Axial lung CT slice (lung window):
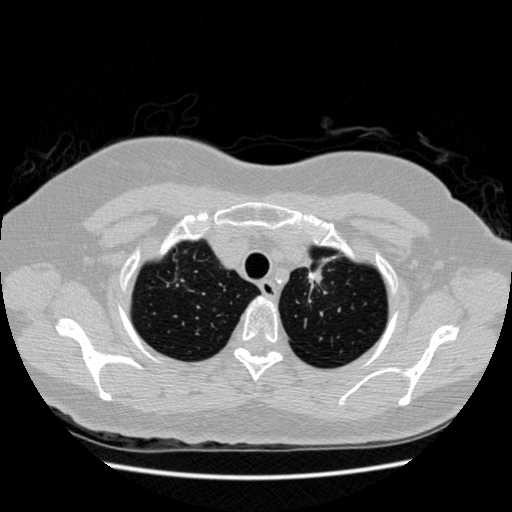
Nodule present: yes
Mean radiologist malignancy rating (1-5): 4